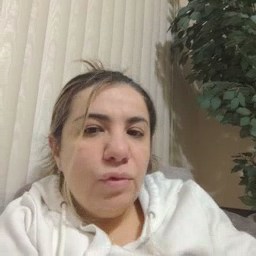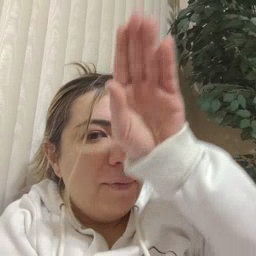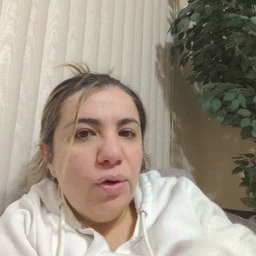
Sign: elephant